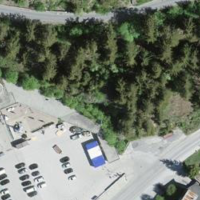
EUNIS habitat code: 54
Species observed at this site:
Melilotus albus